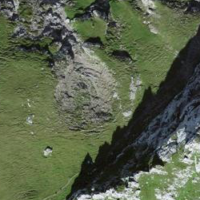
EUNIS habitat code: 31
Species observed at this site:
Parnassia palustris